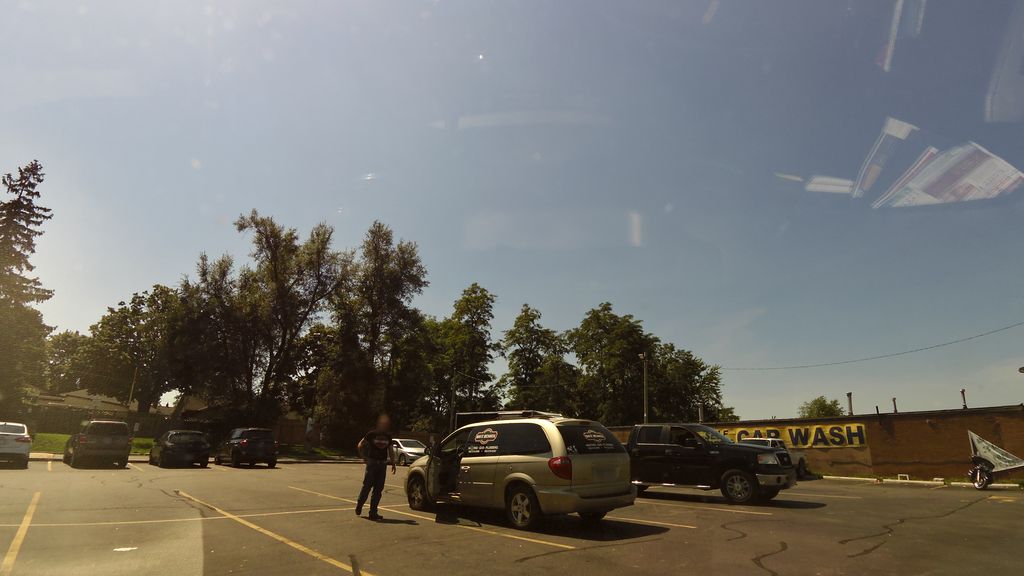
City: hamilton